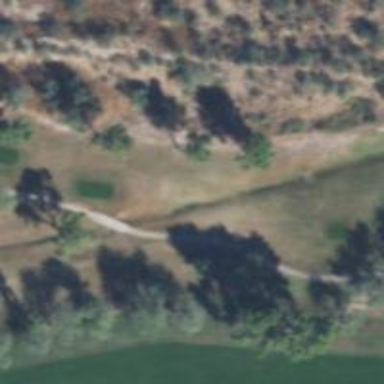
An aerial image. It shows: Pathway for golfing.